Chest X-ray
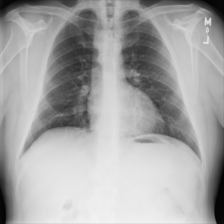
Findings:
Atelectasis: negative
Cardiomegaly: negative
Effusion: negative
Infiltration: negative
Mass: negative
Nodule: negative
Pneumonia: negative
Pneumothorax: negative
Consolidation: negative
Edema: negative
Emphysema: negative
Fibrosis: negative
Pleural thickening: negative
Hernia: negative